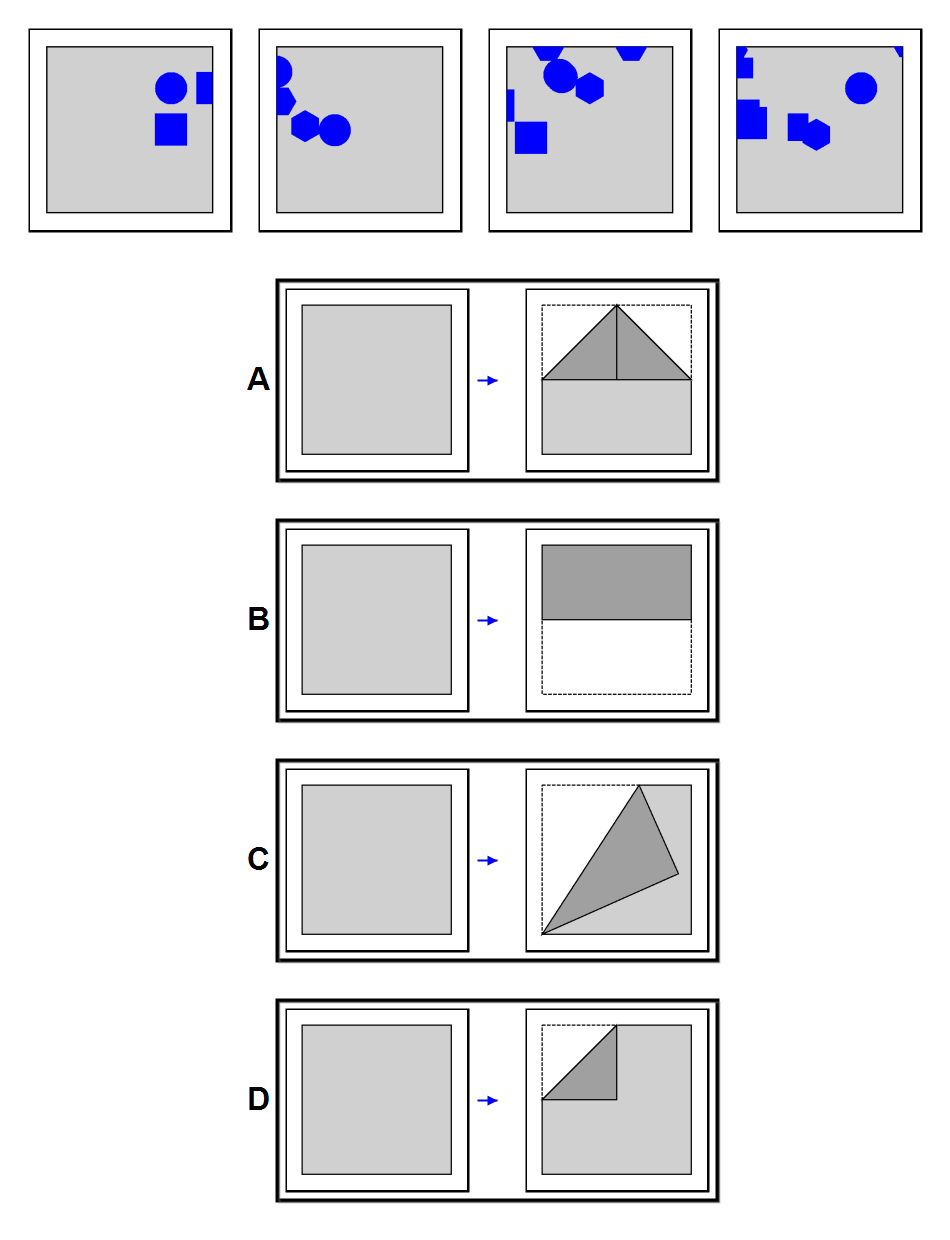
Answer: A